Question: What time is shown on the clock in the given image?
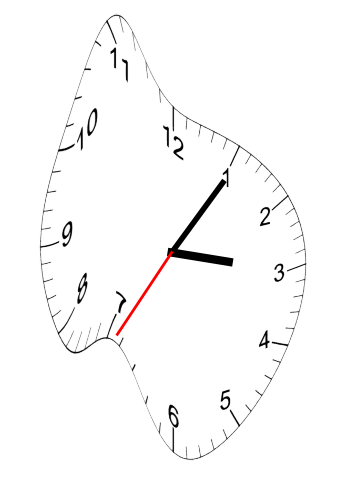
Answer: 03:05:35